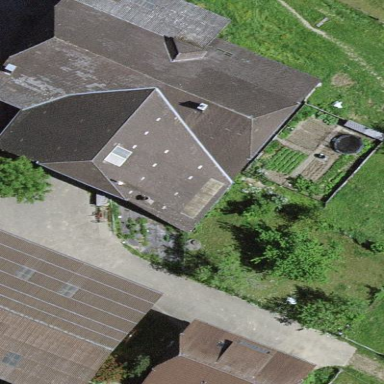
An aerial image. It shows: Farm building.